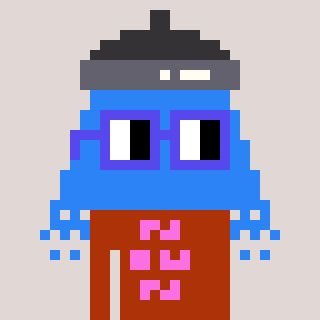
a pixel art character with square blue glasses, a shower-shaped head and a hotbrown-colored body on a warm background